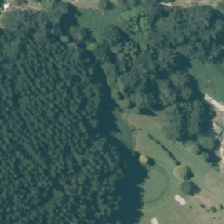
Land cover: urban_parkland